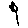
Label: flower